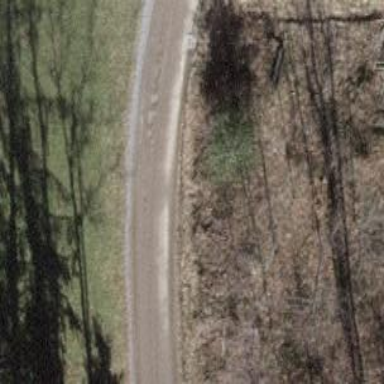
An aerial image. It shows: Gravel residential road.